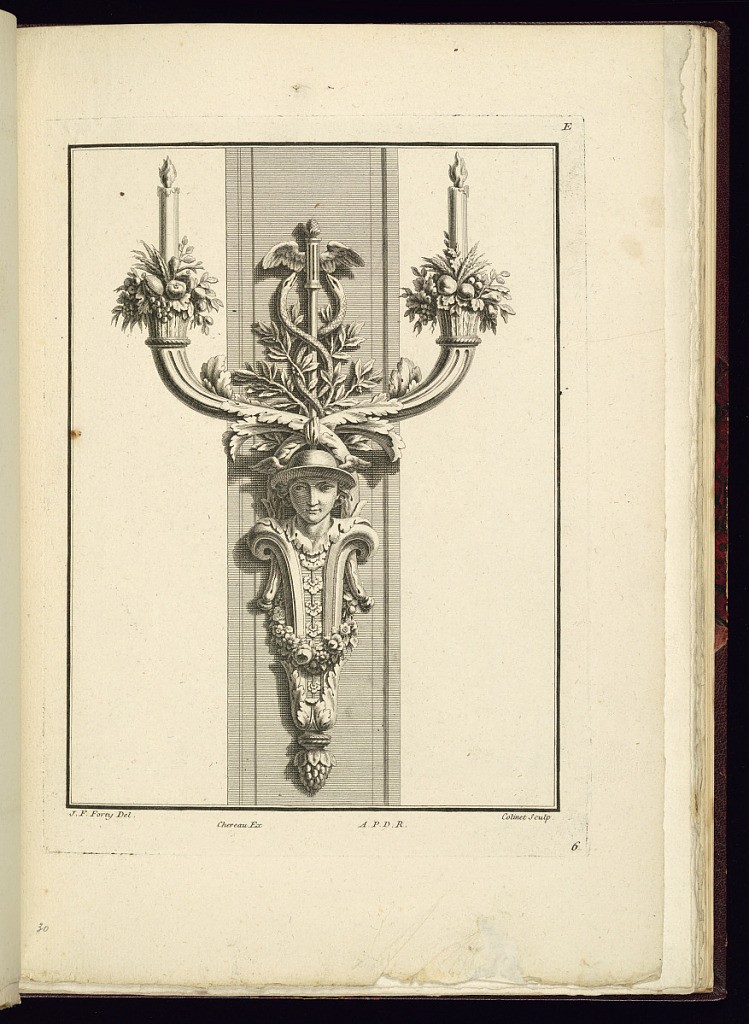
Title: Wall Sconce Design
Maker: Jean François Forty, active 1775 – 1790
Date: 1775–94
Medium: Etching and engraving on paper
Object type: Print
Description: Design for a two-light wall sconce incorporating the head of the Greek and Roman god Hermes/Mercury wearing his winged helmet, caduceus, with foliate branches, scrolling leaves (rinceaux), festoon of flowers, baskets of flowers and fruit, fluting, and rosettes. The plate is signed and numbered.